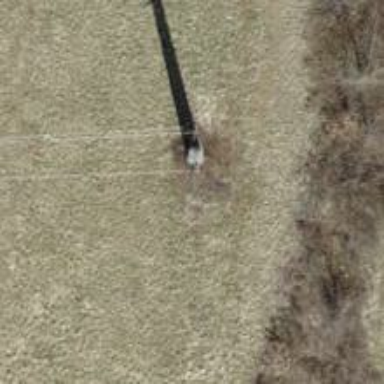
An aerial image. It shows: Power pole.